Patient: sex M, age 80
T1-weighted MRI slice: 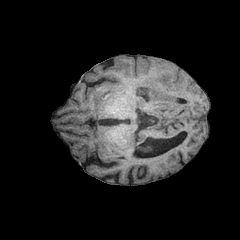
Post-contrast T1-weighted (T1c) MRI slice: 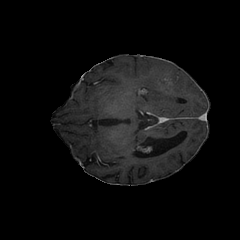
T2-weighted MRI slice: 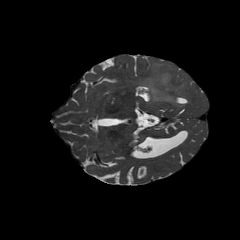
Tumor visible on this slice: yes
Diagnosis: Glioblastoma, IDH-wildtype
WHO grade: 4